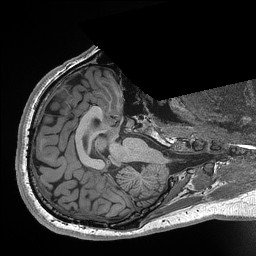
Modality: T1w
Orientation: axial
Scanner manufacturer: siemens
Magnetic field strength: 3 T
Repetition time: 2.3 s
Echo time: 0.00298 s